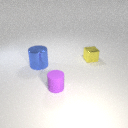
small yellow metal cube behind small purple rubber cylinder